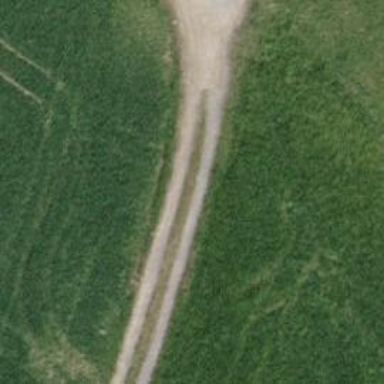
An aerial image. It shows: Grass track with grade 2 tracktype.